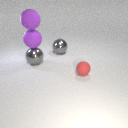
small red rubber sphere in front of large gray metal sphere